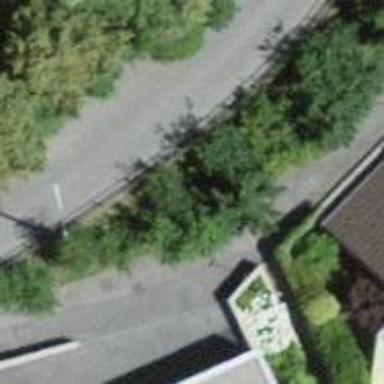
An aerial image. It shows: Set of steps on the road.